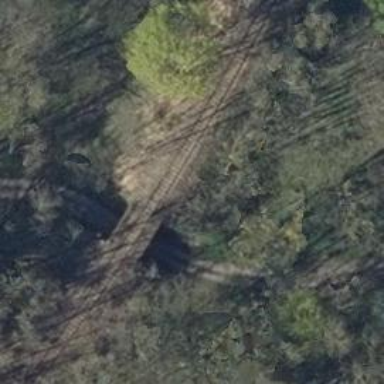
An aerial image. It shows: Preserved railway bridge with historic rail tracks.